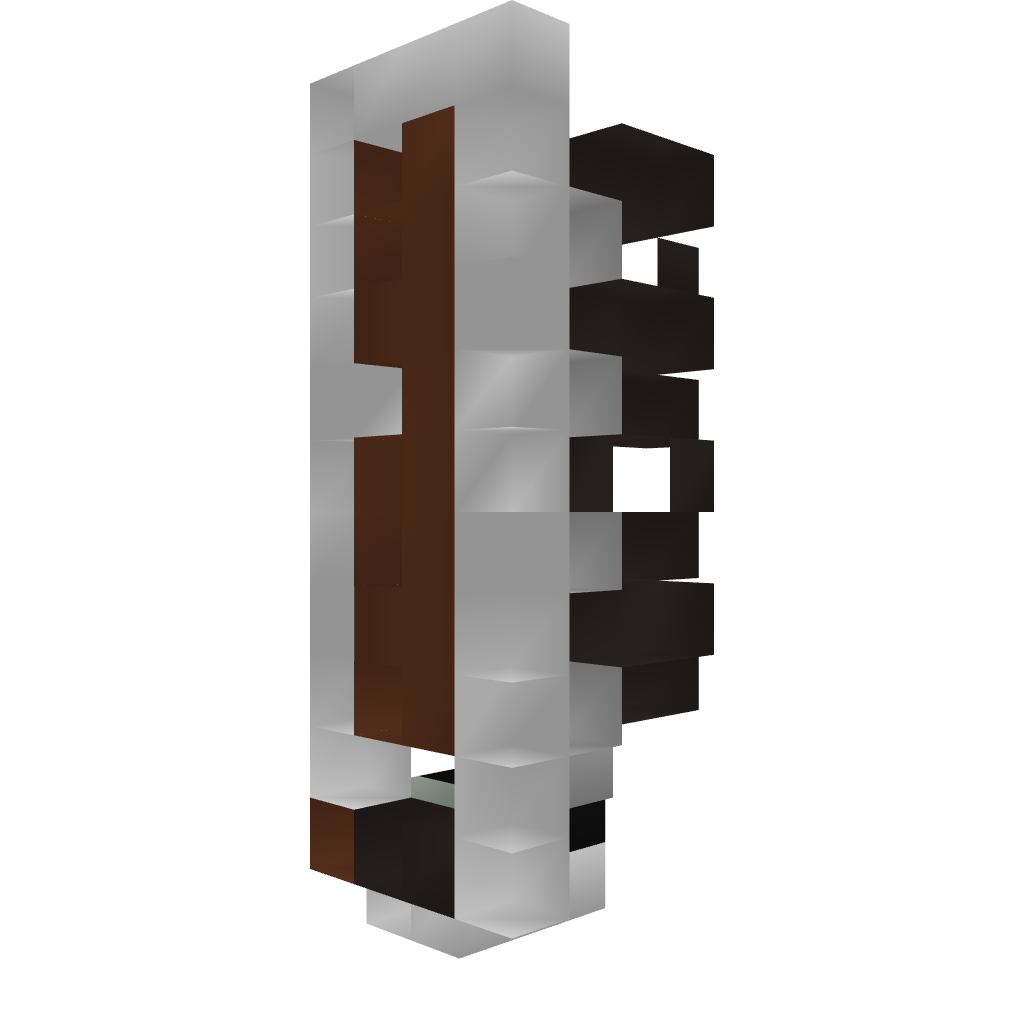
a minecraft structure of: Vertical Bulk Storage